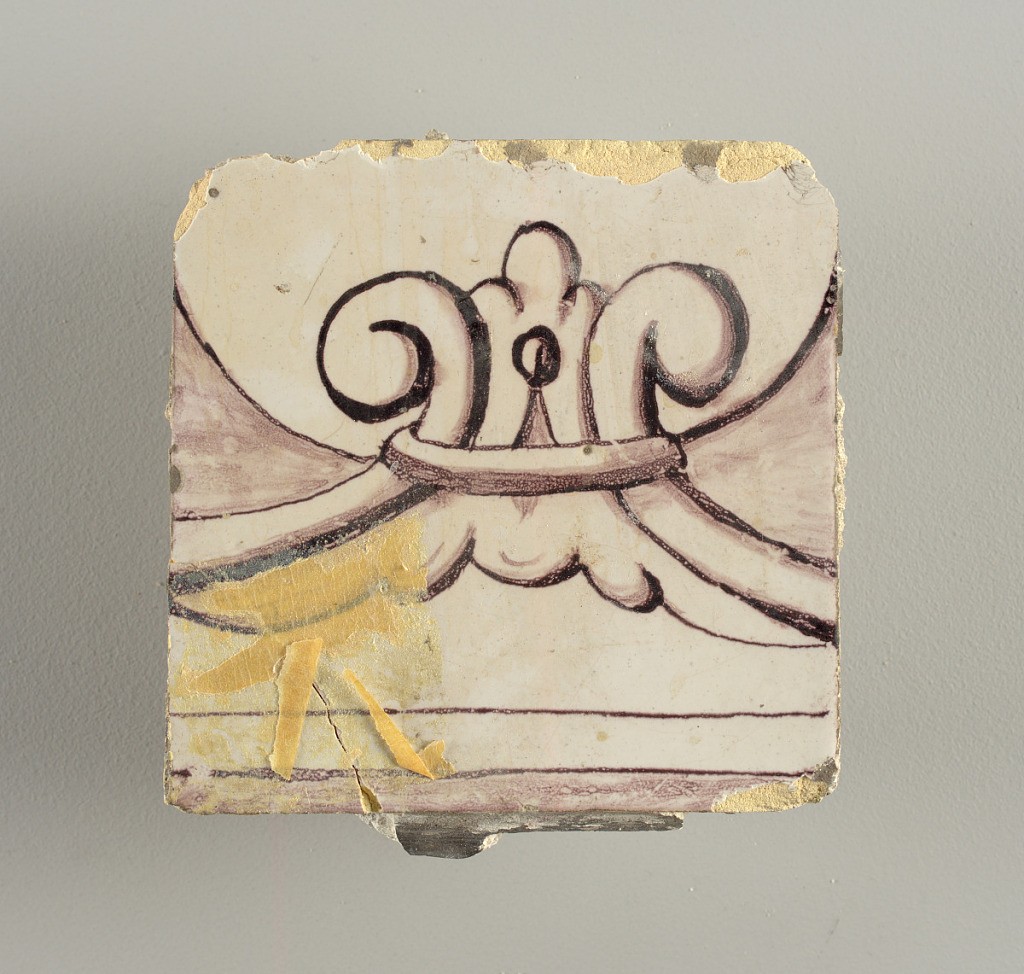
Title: Wall facing
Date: ca. 1725
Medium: tin-glazed earthenware, underglaze
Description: Running design for a frieze or a dado, composed of scrolls of foliage and strapwork, and four repeating motifs--a seated woman in a small upright oval medallion, a putto seated on a rocailled base, and strapwork in axial pattern.  The various panels, A to F, show various repeats of the same design, all being five tiles high and a varying number of tiles wide.